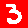
Digit: 3